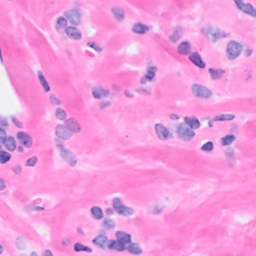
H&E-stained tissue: Breast